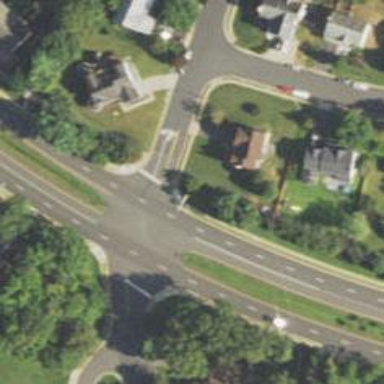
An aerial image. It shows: Unmarked crossing on the road.